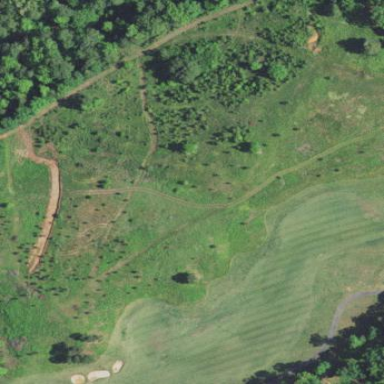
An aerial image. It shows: Area of rough grass used for golf.